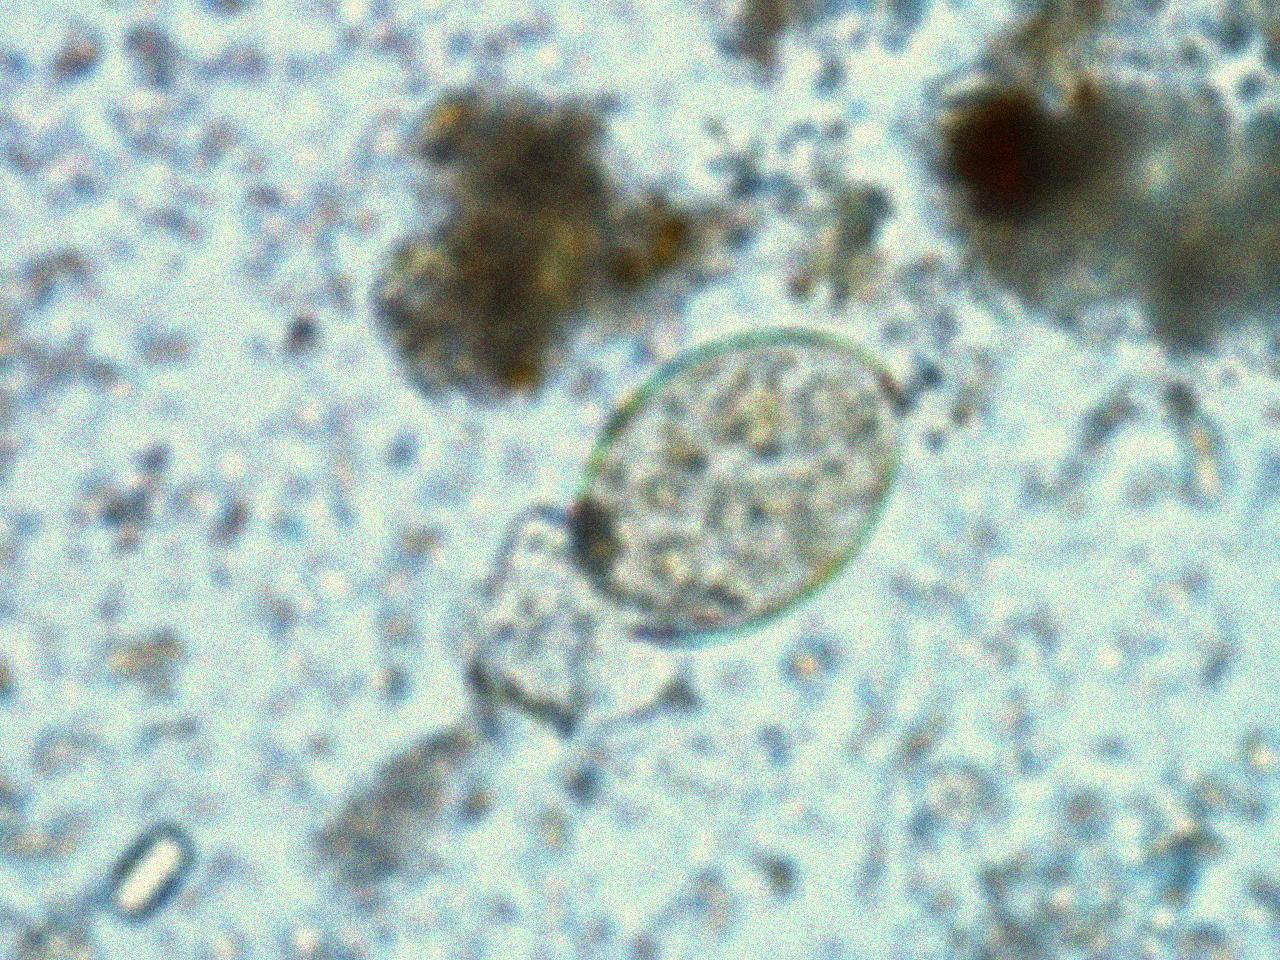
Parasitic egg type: Fasciolopsis buski